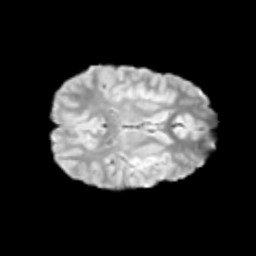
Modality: T2w
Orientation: axial
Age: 10
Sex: female
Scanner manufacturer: siemens
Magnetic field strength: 3 T
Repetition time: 3.8 s
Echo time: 0.07 s